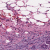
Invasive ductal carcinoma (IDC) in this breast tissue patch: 1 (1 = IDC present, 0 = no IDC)